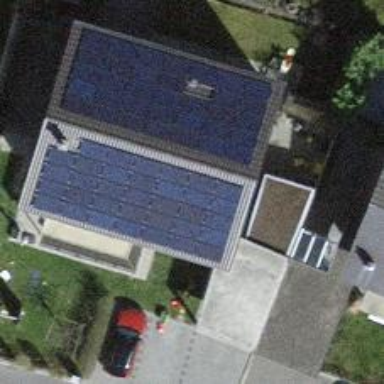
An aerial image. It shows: Solar power generator with photovoltaic panels.